Interaction volume radius: 5 \u00c5
Interaction volume height: 10 \u00c5
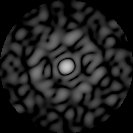
Disorder parameter: 0.8191